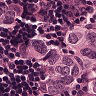
Metastatic tissue present: yes